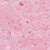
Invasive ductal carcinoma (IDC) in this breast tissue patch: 0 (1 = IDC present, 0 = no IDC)